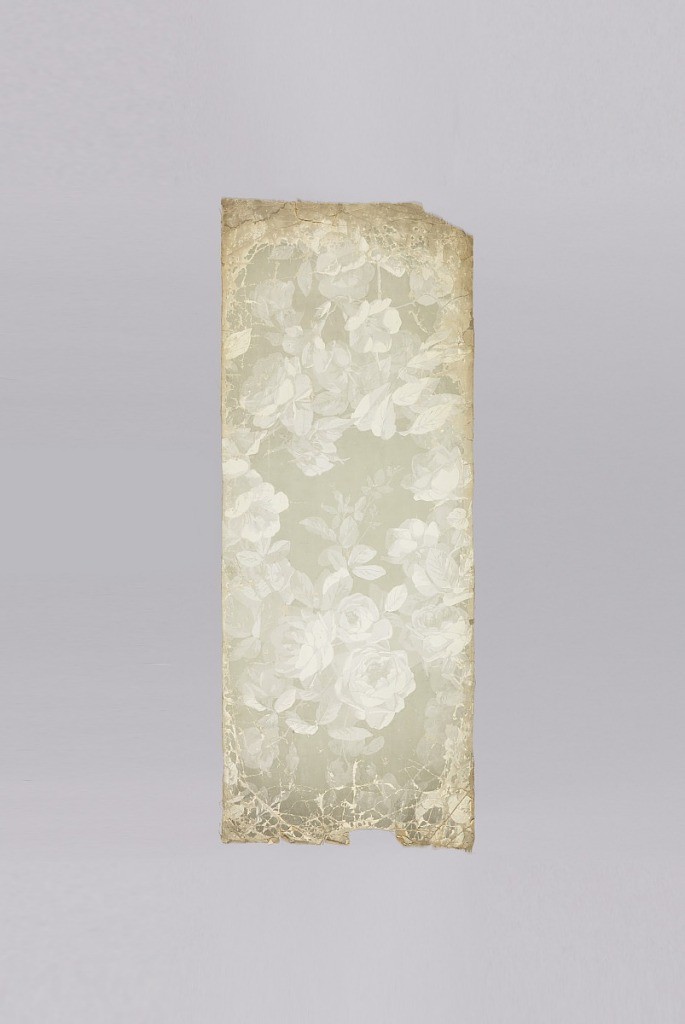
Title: Sidewall
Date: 1860–1900
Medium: Block-printed on paper
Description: Large-scale tangle of roses. Printed in grisaille on gray ground.